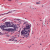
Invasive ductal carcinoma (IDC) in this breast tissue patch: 0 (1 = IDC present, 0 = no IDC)